Current action and preconditions to check: trajectory_clear

Your task: For each precondition in the list above, predict whether it will hold at this action.

Consider the current scene as observed from the mobile robot's camera, and analyze the predicted future states of all dynamic agents (e.g., people, animals, vehicles, or any moving entities) within the NEXT SECOND.

IMPORTANT: Only answer "very likely" if you are absolutely certain—based on strong, clear evidence—that a dynamic agent will violate the precondition in the predicted future state. Do NOT answer "very likely" for unlikely, ambiguous, or low-probability risks.

Ask yourself for each precondition: Is there a high probability, with clear and convincing evidence, that the predicted future states of any dynamic agent will interfere with the predicted future state of the currently executing action within the NEXT SECOND, causing that precondition to fail?

Assess the risk level based on these predictions. Use "likely" or "very likely" if motions create a clear risk of interference.

Use "neutral" or "improbable" if agents are nearby but their predicted paths are clearly diverging or non-conflicting.

Failure Risk Categories: "very improbable", "improbable", "neutral", "likely", "very likely"

Answer Format: Output ONLY the probability_of_failure value from these categories: "very improbable", "improbable", "neutral", "likely", "very likely"

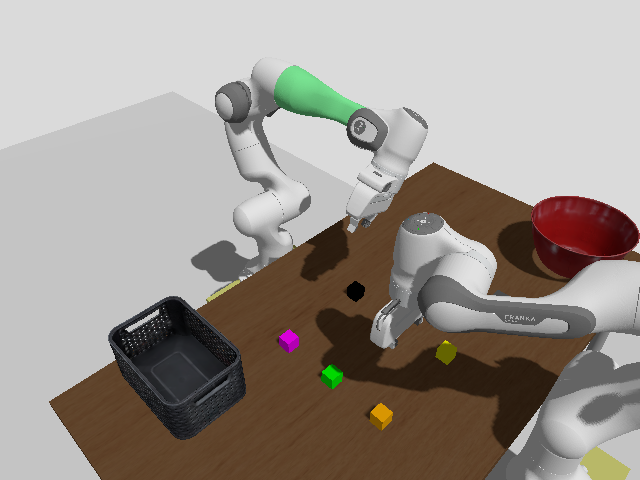

Answer: very improbable